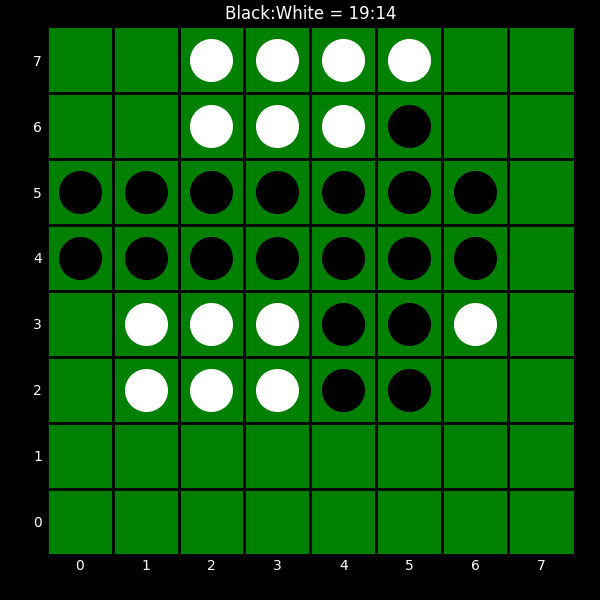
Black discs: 19
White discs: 14